Field crop: tomato
Growth stage: 2
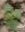
Species: solanum